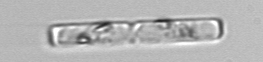
Label: Guinardia_delicatula